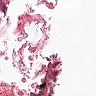
Metastatic tissue present: no